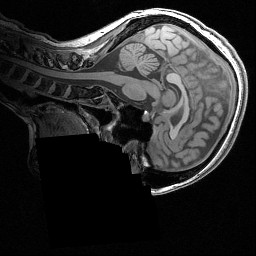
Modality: T1w
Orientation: sagittal
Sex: female
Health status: ill
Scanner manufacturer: siemens
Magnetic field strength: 3 T
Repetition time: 1.57 s
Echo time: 0.00342 s